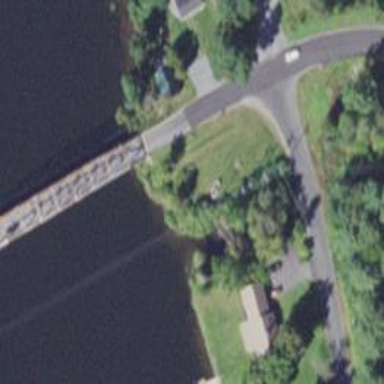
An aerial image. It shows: Asphalt surface bridge with truss structure.